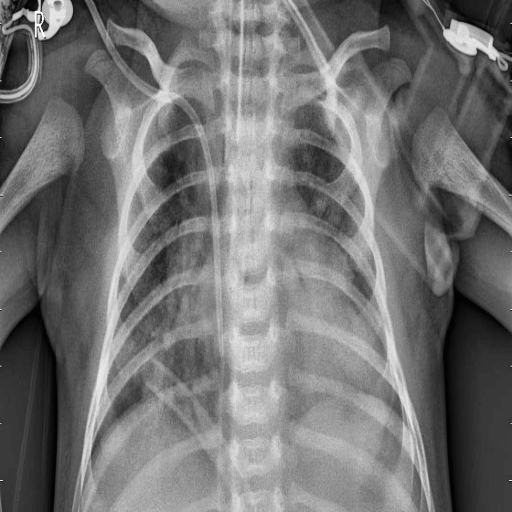
Finding: PNEUMONIA